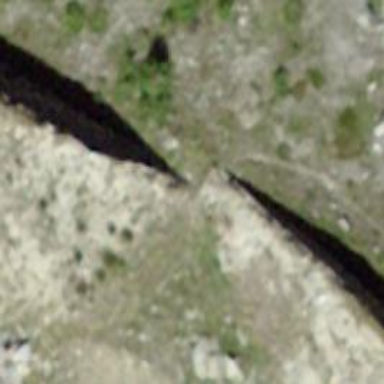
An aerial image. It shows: Wall is shown in the image.